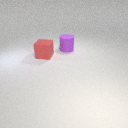
large purple rubber cylinder to the right of large red rubber cube